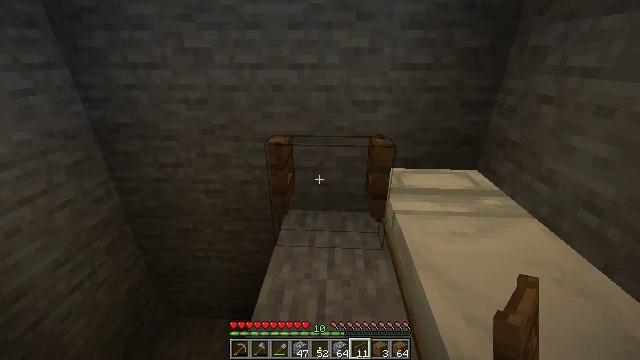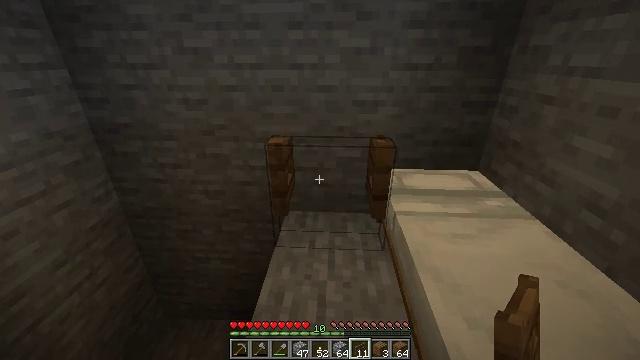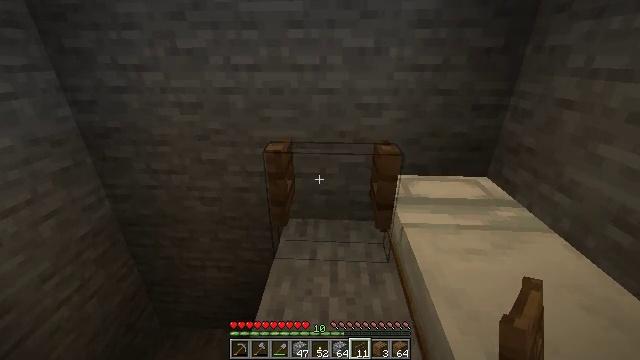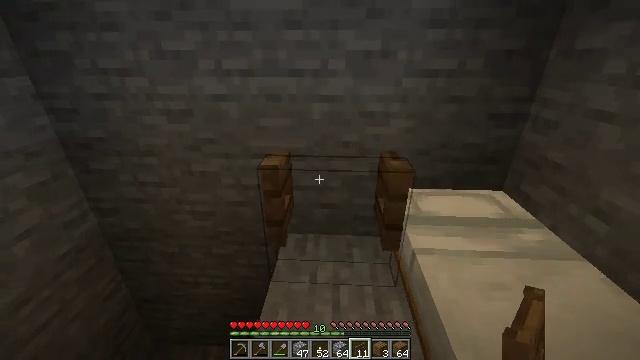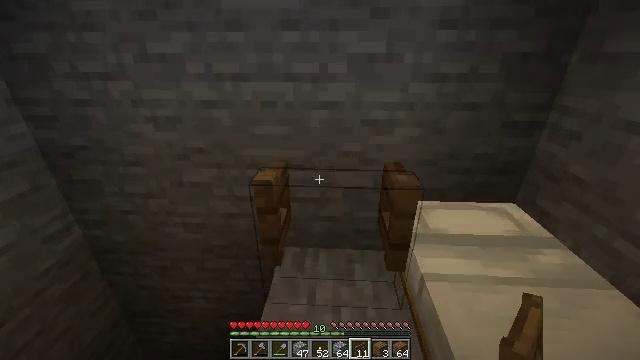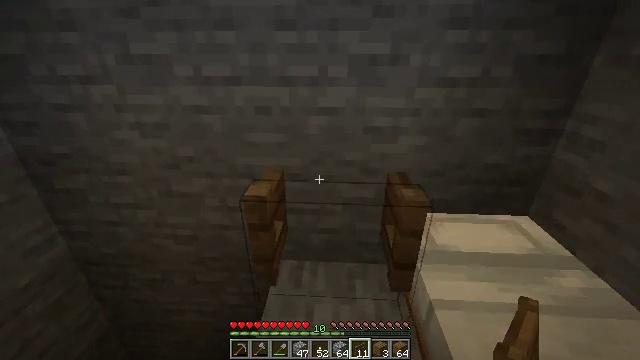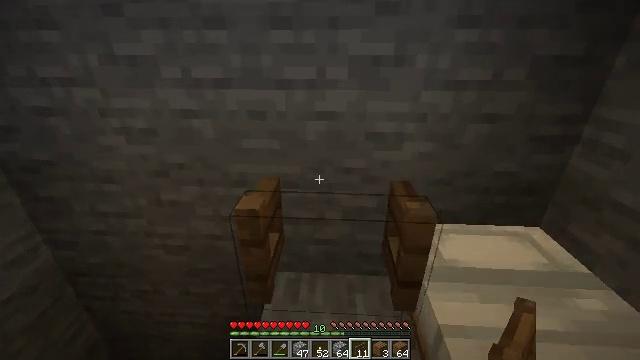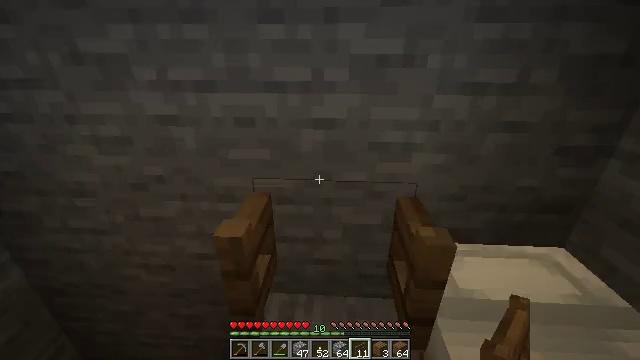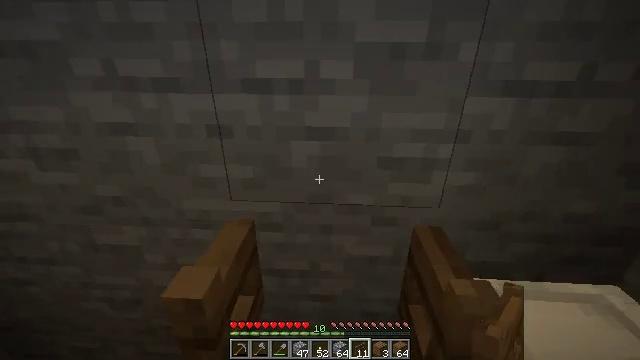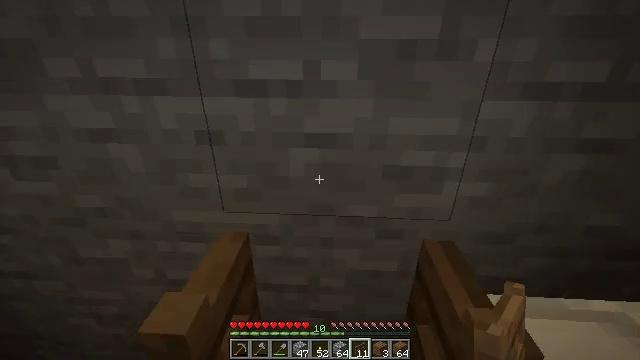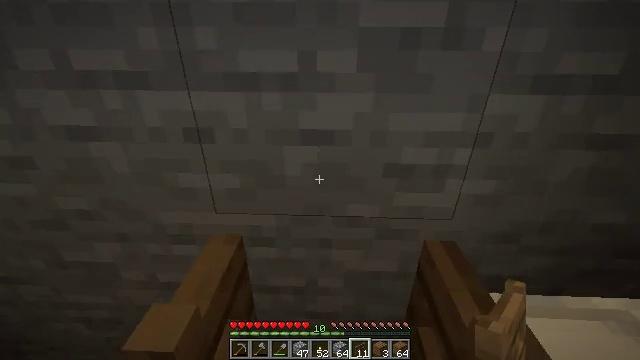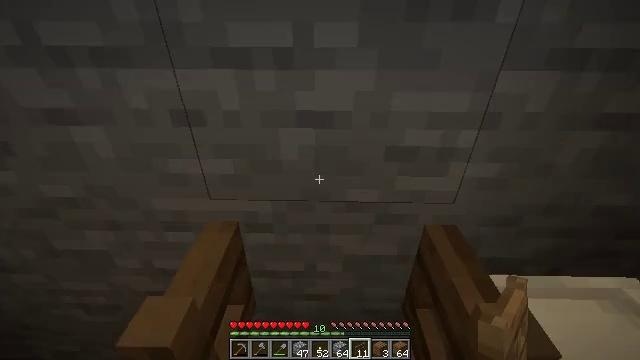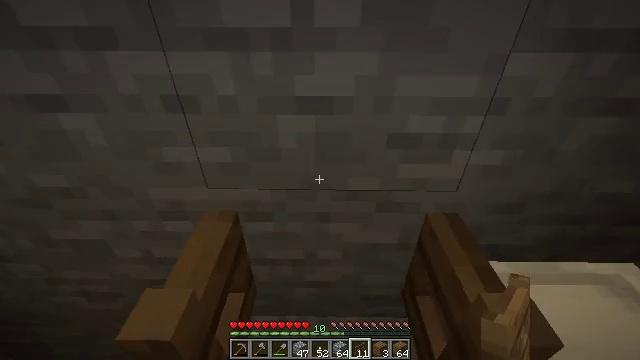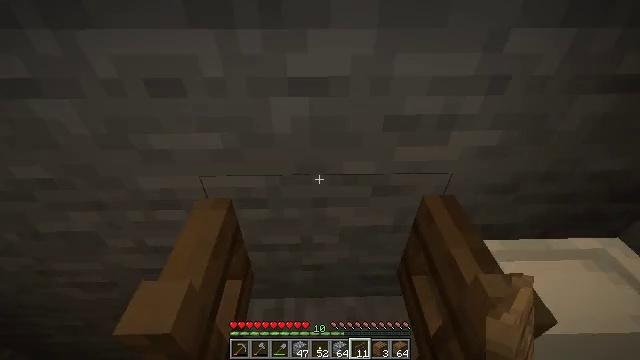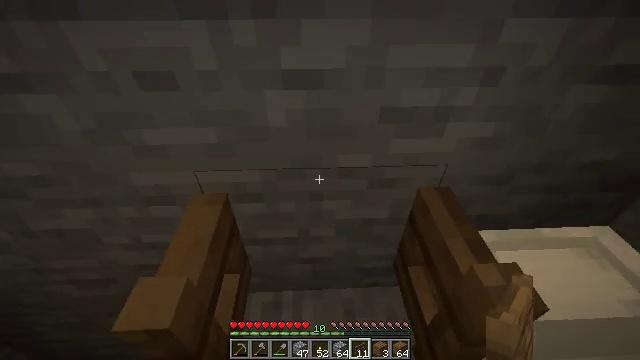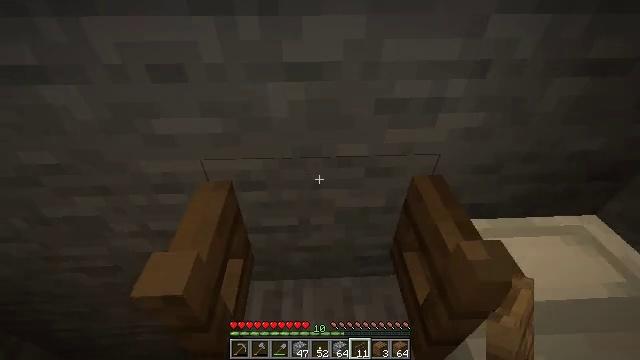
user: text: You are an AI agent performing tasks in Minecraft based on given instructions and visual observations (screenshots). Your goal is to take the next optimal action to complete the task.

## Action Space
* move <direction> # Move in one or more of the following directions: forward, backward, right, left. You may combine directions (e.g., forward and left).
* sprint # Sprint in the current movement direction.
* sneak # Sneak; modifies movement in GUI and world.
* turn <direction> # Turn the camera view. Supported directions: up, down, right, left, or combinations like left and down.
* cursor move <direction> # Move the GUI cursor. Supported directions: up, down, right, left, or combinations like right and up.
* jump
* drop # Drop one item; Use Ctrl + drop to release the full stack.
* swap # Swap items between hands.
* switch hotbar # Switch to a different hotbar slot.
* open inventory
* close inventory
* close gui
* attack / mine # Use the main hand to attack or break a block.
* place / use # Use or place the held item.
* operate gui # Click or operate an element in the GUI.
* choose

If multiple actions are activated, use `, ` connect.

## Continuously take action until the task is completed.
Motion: motion action
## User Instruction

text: Mine the spruce fence gate.
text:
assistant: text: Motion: move forward
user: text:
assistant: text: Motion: move forward
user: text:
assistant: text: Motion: move forward
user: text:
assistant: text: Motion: move forward
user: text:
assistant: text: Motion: move forward
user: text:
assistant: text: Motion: move forward
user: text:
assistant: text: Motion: move forward
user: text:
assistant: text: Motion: move forward
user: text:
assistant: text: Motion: no_op
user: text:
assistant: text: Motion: turn right and down
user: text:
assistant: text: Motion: turn right and down
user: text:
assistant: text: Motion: turn down
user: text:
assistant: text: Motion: turn right and down
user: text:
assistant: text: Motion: turn right and down
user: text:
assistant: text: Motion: move back
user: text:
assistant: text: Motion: move back
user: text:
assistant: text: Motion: move back
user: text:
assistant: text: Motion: move back
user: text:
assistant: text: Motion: no_op
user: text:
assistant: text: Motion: no_op
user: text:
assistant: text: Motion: no_op
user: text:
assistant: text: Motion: no_op
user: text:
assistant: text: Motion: no_op
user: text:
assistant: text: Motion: no_op
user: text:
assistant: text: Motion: no_op
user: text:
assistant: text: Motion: no_op
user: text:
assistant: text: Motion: no_op
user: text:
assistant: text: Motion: no_op
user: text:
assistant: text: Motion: no_op
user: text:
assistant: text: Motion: no_op